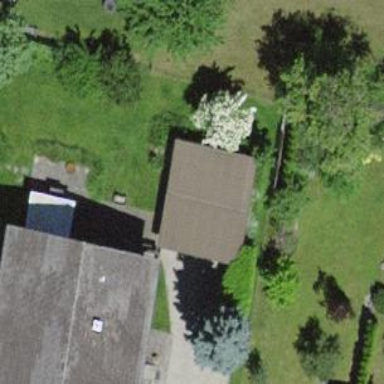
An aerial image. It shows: View of roof of building.